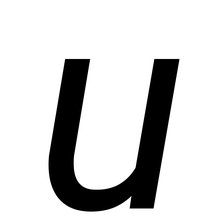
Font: Roboto-Italic_Italic